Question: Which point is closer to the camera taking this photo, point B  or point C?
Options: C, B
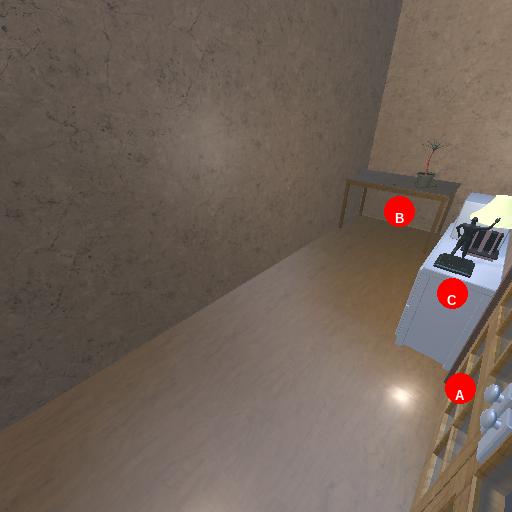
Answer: C